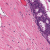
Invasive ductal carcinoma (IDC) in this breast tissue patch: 0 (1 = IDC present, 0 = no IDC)